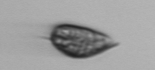
Label: Prorocentrum_triestinum